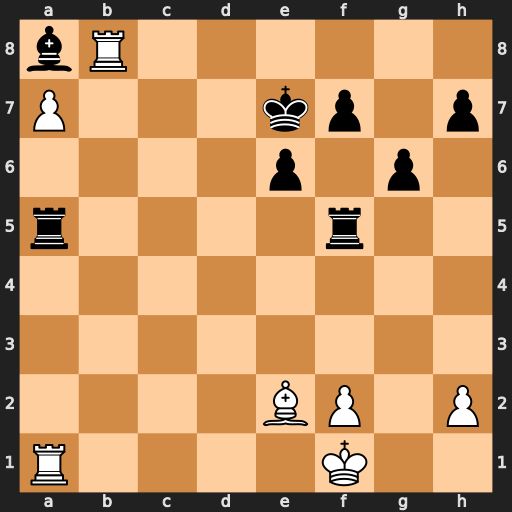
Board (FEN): bR6/P3kp1p/4p1p1/r4r2/8/8/4BP1P/R4K2
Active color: w
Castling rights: -
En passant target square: -
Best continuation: Rxa5 Rxa5 Rxa8 Ra1+ Kg2